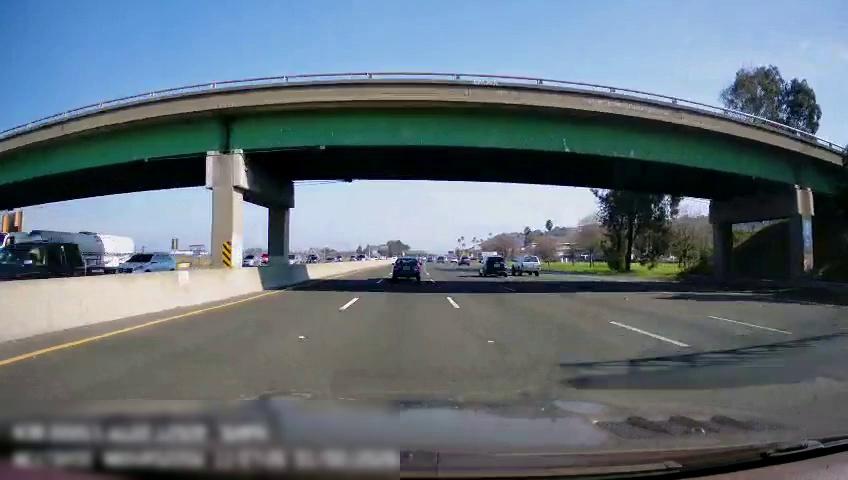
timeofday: Day
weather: Sunny
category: Drivable Space
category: Vehicles | SUV
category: Vehicles | SUV
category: Vehicles | SUV
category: Vehicles | SUV
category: Vehicles | Truck
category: Vehicles | SUV
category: Vehicles | SUV
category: Vehicles | Car
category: Vehicles | Car
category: Vehicles | SUV
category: Lanes | Alternate Lane
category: Lanes | Current Lane
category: Lanes | Current Lane
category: Lanes | Alternate Lane
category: Lanes | Alternate Lane
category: Traffic | Signs
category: Traffic | Signs